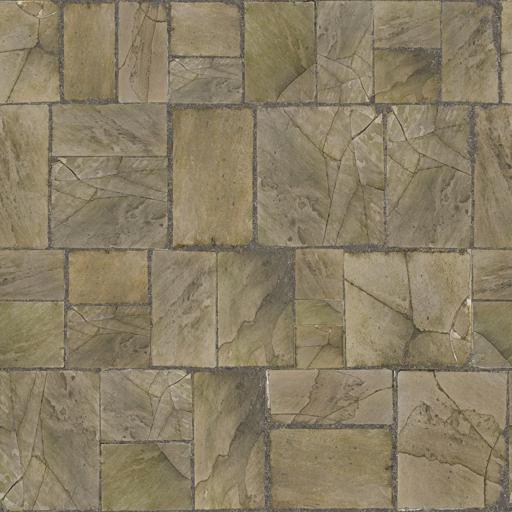
Tags: random tiled tiles